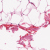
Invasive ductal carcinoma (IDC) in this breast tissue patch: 0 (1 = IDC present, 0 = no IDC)